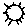
Label: sun